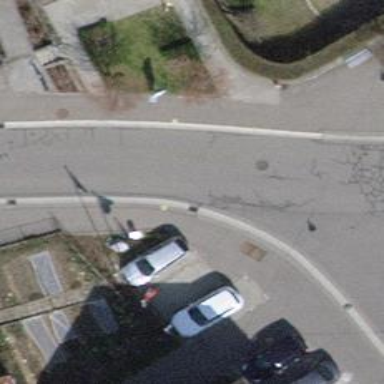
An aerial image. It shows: Kerb barrier.